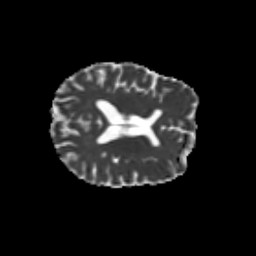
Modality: MD
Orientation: axial
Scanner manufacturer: siemens
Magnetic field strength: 3 T
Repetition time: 9.2 s
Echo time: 0.084 s